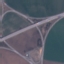
Land use / land cover class: Highway